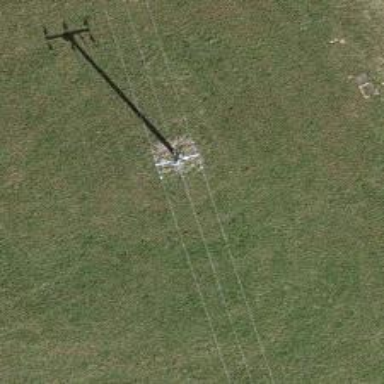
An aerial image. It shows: Minor power line with 3 cables.